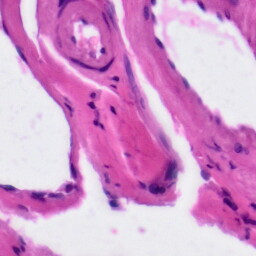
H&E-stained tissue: Tonsil